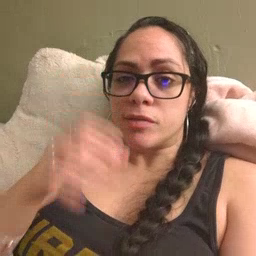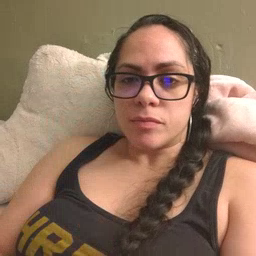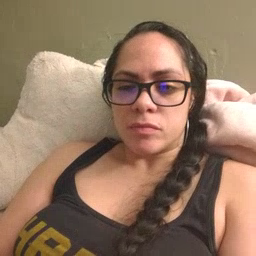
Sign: drink